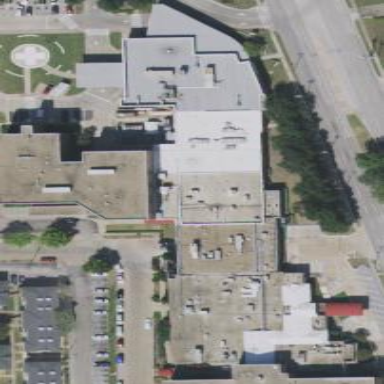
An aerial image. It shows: Hospital building.